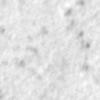
Label: no_change